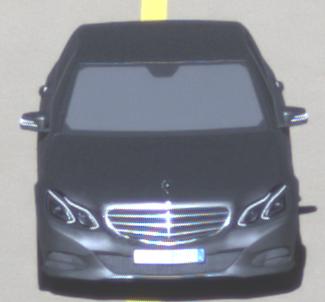
Make: Mercedes-Benz
Model: E 200
Detailed model: E-Class (212) Limousine
Model produced from: 2013/04
Model produced until: 2015/10
Doors: 4
Color: gray
Road condition: dry road
Daytime: morning or afternoon
Contrast: high contrast